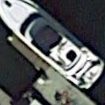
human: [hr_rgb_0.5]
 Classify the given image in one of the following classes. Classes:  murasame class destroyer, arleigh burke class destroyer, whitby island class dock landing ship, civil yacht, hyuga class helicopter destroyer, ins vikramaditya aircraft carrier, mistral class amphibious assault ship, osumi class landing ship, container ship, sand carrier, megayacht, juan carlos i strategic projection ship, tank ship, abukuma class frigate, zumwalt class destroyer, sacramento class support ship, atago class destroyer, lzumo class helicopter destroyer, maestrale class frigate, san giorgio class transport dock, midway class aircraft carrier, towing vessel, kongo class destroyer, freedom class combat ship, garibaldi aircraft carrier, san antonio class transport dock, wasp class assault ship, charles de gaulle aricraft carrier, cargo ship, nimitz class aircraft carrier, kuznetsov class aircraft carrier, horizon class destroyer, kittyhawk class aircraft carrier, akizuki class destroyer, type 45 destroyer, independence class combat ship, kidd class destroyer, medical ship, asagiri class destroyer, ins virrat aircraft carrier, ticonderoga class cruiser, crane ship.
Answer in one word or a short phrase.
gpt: Civil yacht